The image is the raw acceleration waveform (amplitude versus time) of a rotating-machine vibration signal. Diagnose the rotating machine from this image, choosing from: normal, misalignment, unbalance, looseness.
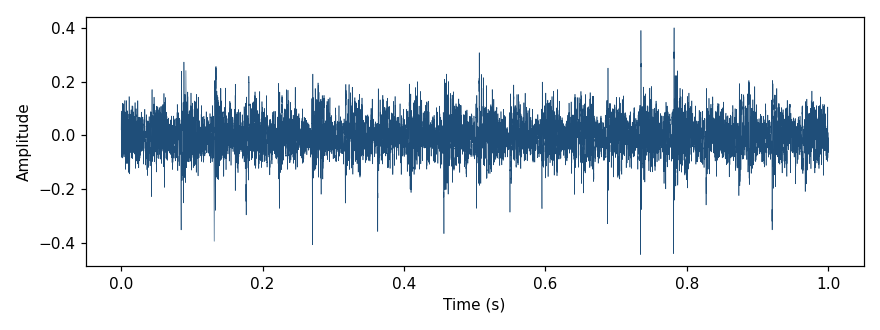
Answer: looseness